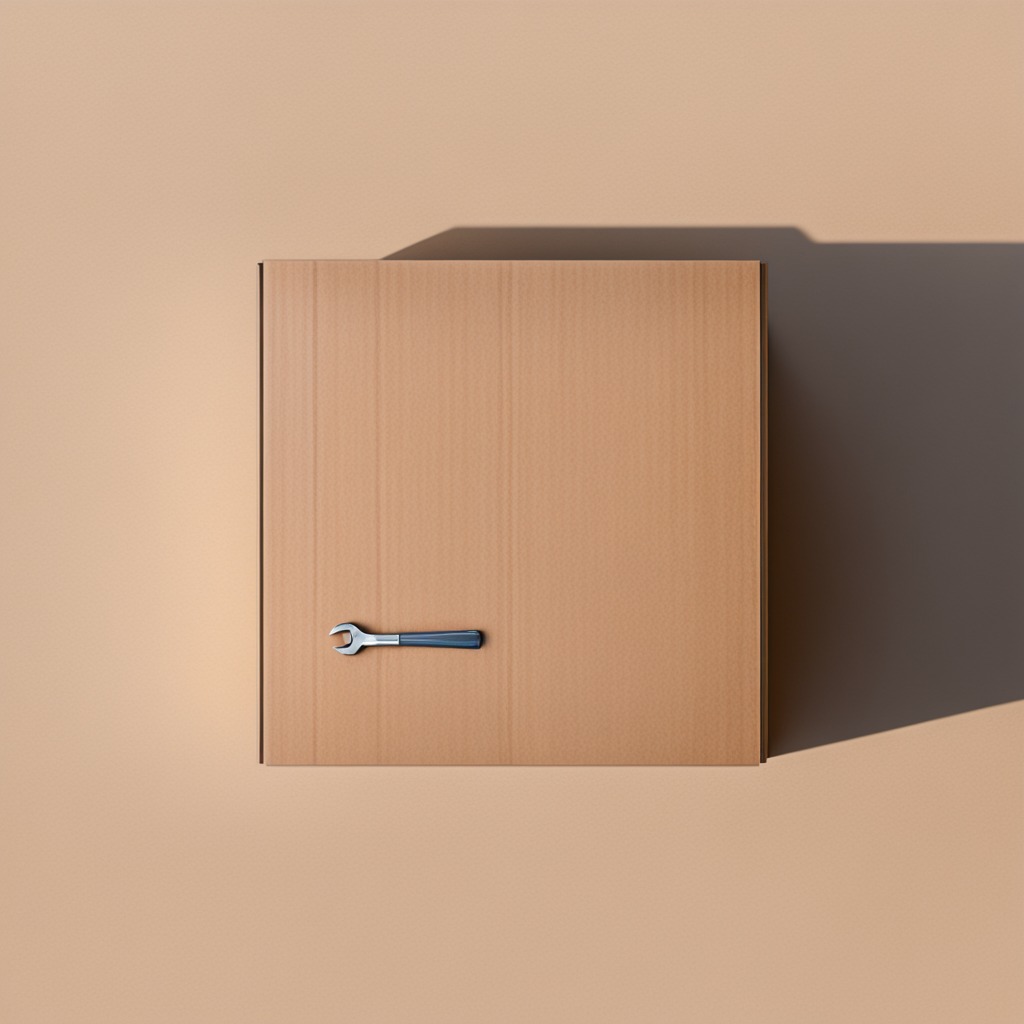
A wrench lies on a clean dry cardboard box surface in an outdoor workshop during daytime bright natural light soft shadows slightly creased but